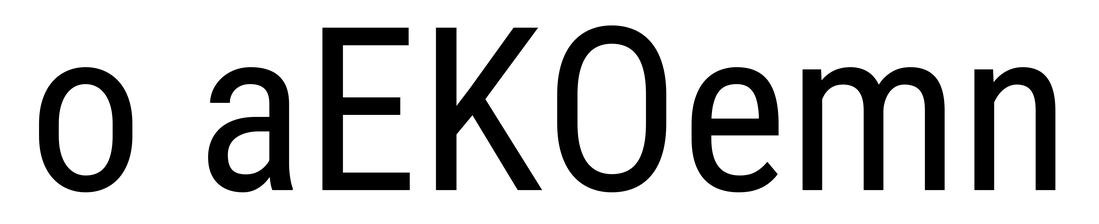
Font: Roboto_Condensed_Regular